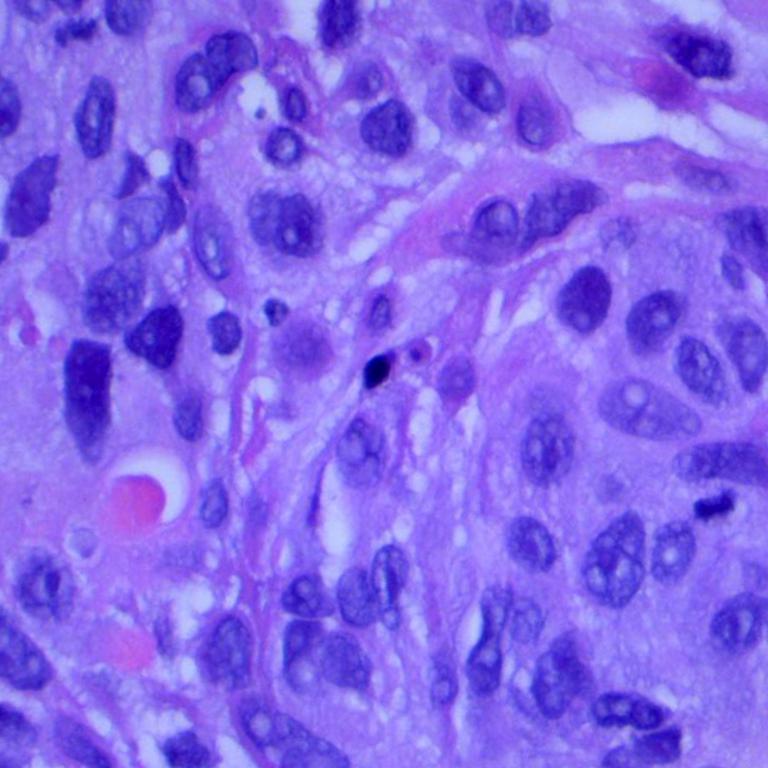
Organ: lung
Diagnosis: squamous carcinomas